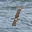
Label: 1